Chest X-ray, PA view. Patient: 57 years old, sex M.
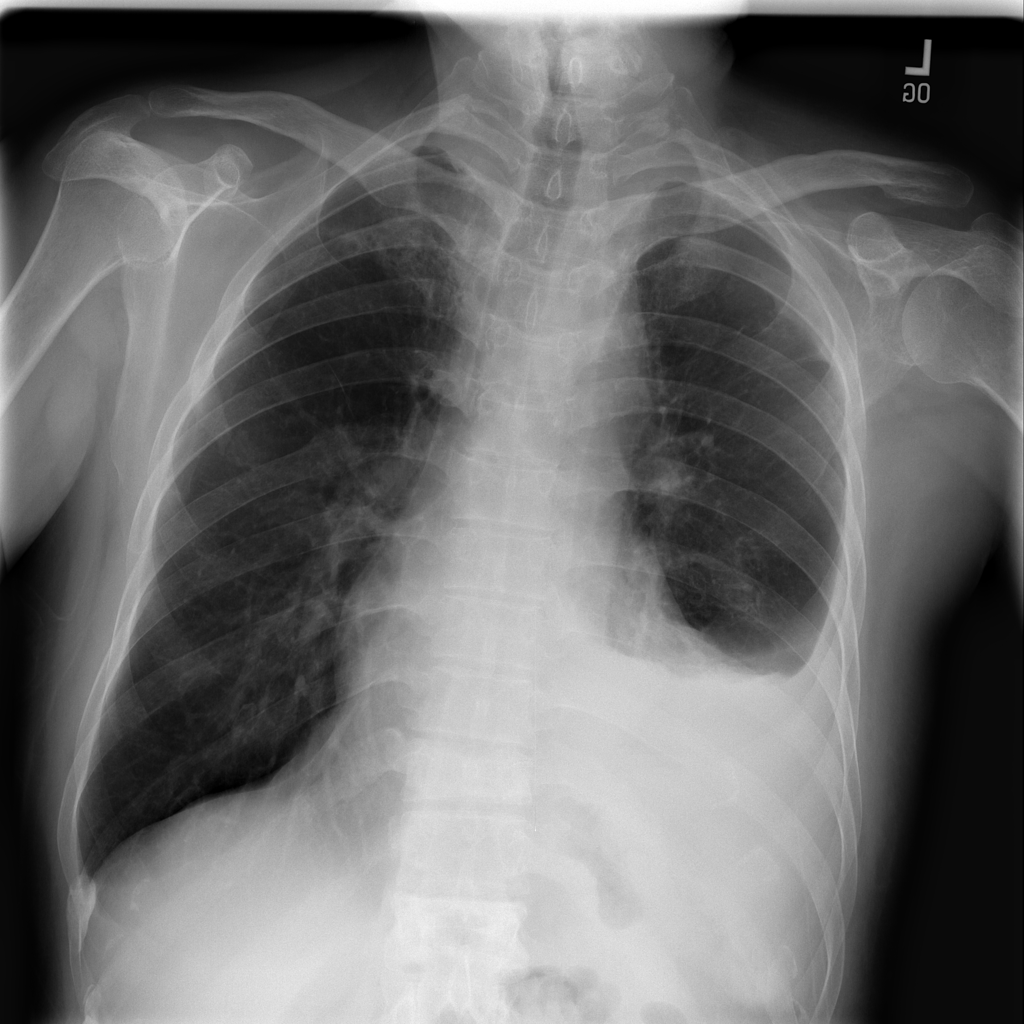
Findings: Effusion